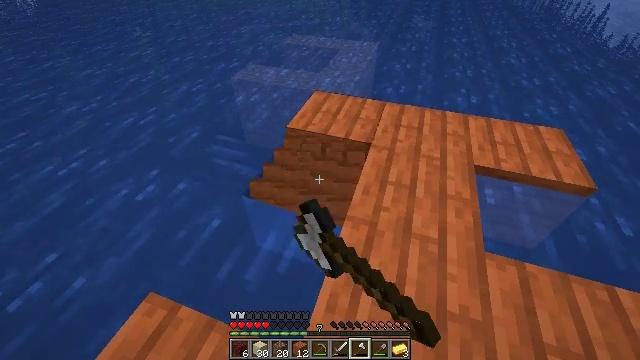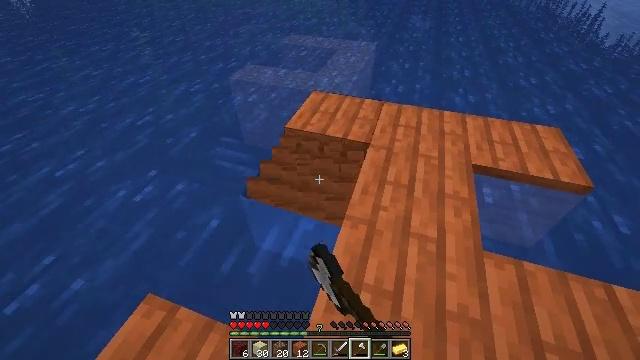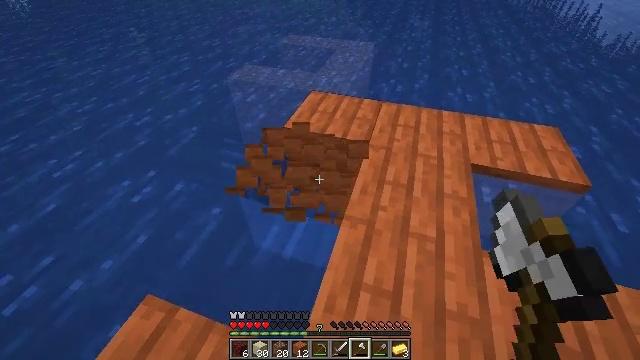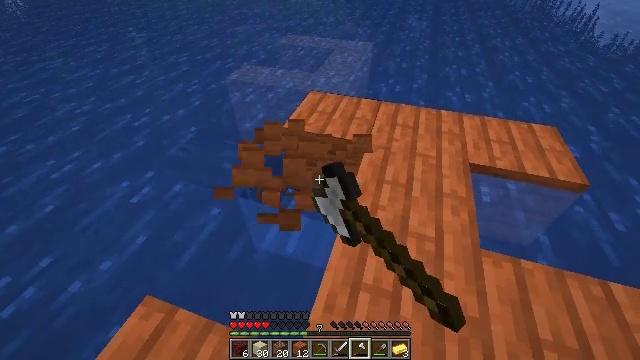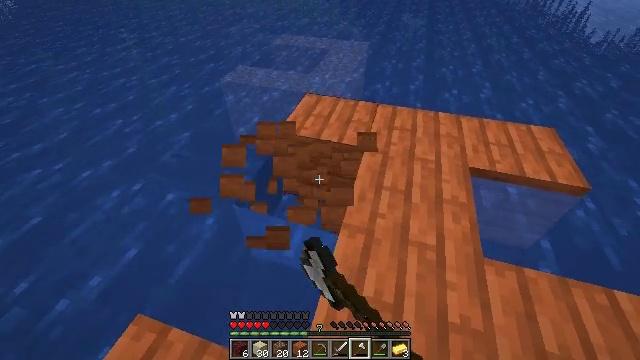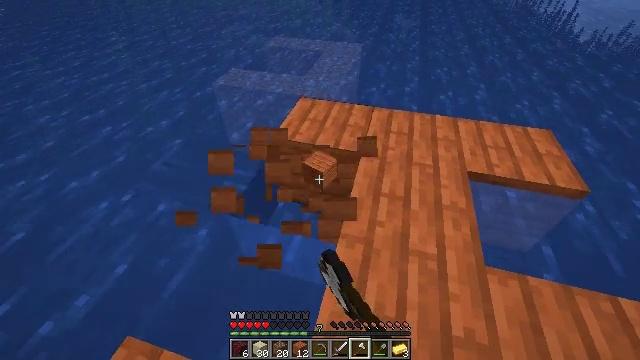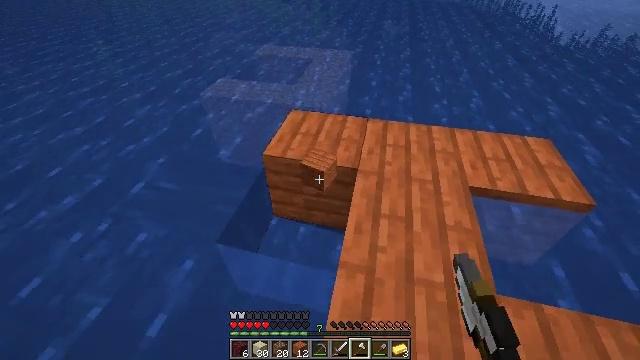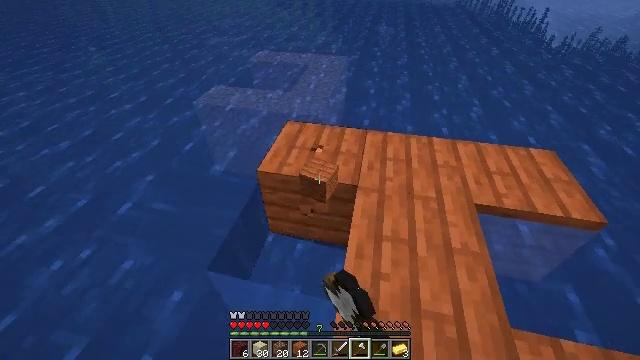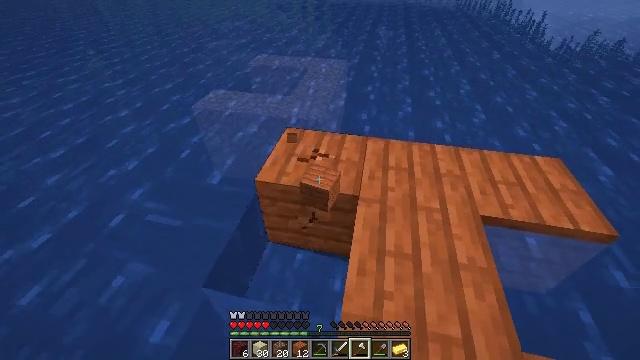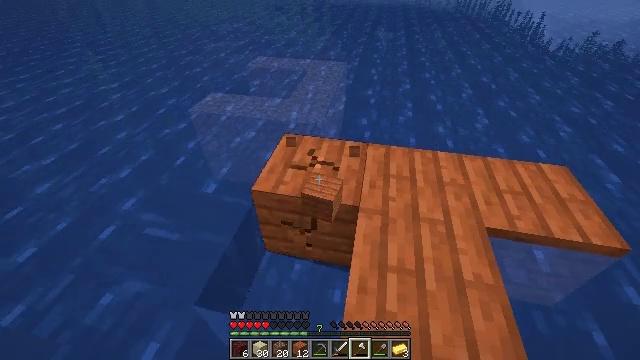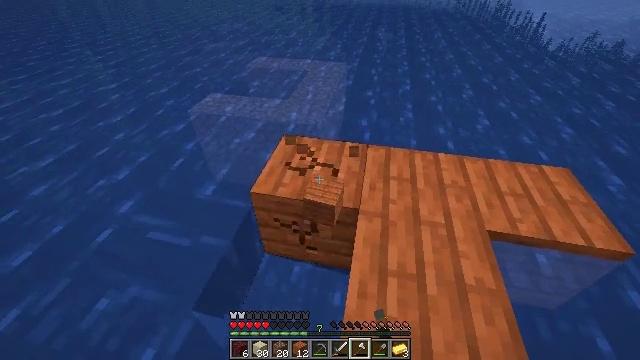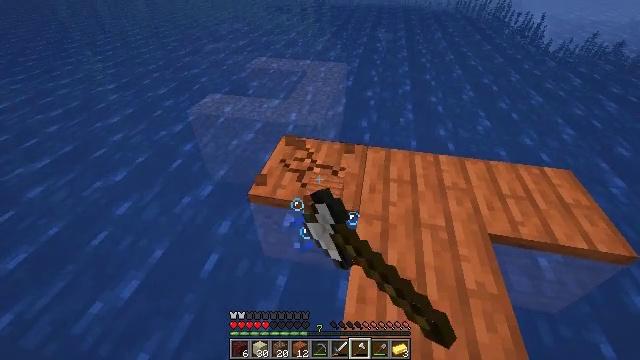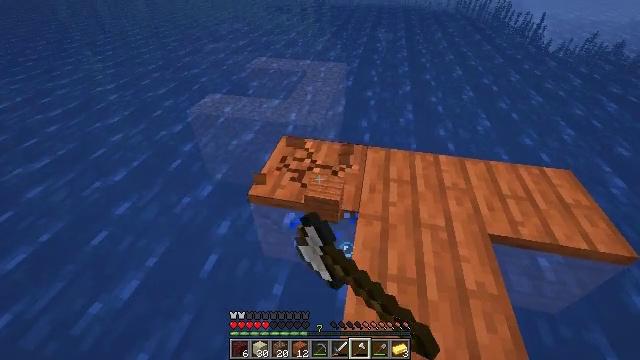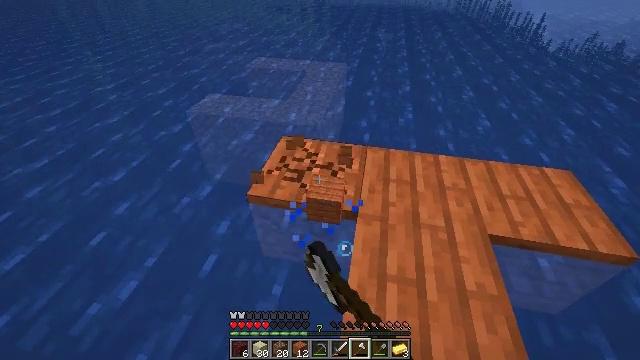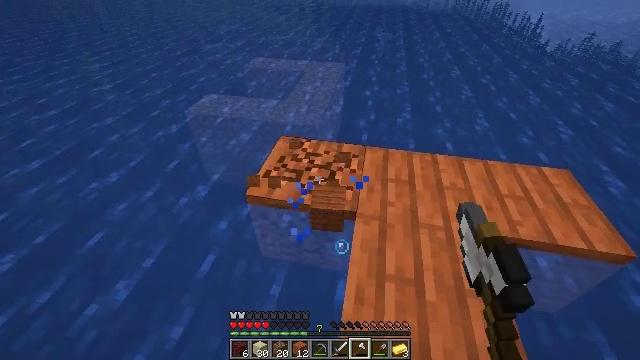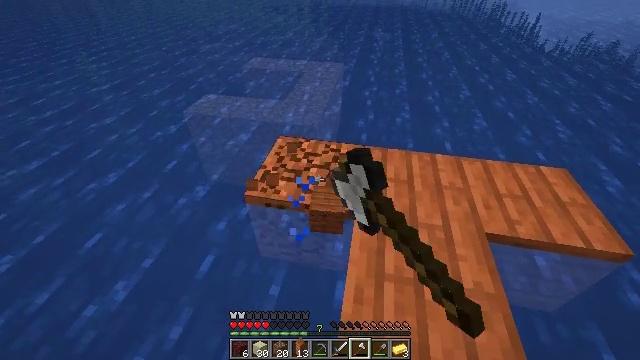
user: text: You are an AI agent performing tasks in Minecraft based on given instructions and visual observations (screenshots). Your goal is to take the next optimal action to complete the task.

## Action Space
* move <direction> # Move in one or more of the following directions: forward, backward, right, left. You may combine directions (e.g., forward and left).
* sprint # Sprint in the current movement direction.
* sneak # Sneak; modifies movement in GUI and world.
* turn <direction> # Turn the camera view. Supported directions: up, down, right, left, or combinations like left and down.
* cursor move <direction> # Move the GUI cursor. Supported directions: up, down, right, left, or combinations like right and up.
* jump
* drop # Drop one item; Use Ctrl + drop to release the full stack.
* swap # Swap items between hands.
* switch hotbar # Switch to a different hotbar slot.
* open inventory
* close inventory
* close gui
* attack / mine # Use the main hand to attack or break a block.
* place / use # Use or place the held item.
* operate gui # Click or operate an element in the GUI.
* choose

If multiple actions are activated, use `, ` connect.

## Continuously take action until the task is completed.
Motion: motion action
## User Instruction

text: Mine acacia planks.
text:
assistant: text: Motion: attack / mine
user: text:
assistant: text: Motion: attack / mine
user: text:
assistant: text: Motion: attack / mine
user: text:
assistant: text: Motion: move forward, turn right, attack / mine
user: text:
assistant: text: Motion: move forward, turn right, attack / mine
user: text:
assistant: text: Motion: move forward, turn right and up, attack / mine
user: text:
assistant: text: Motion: move forward, attack / mine
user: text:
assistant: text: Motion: attack / mine
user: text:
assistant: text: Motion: attack / mine
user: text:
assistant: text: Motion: attack / mine
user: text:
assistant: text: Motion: attack / mine
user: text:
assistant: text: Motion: attack / mine
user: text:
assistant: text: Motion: attack / mine
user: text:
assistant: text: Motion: attack / mine
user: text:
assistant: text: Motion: attack / mine
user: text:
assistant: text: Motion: attack / mine
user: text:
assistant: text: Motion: attack / mine
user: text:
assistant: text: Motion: attack / mine
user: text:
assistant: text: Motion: attack / mine
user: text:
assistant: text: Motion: attack / mine
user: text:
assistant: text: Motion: attack / mine
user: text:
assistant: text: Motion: attack / mine
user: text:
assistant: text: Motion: attack / mine
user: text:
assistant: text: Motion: turn right, attack / mine
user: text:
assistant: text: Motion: turn right and up, attack / mine
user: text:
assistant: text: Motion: move forward, turn right and up, attack / mine
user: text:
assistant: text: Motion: move forward, turn right, attack / mine
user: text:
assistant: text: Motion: move forward, attack / mine
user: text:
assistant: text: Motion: attack / mine
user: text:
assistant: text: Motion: attack / mine